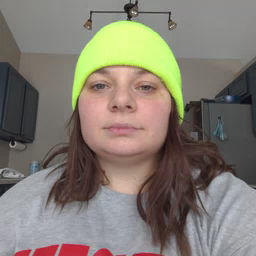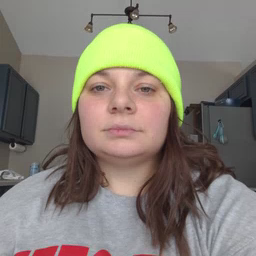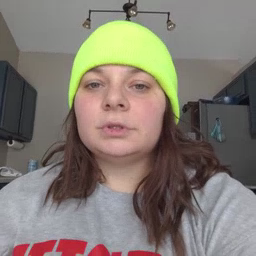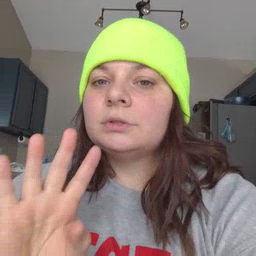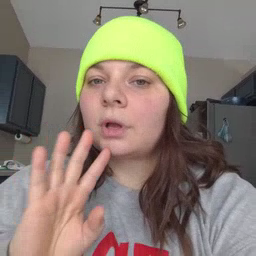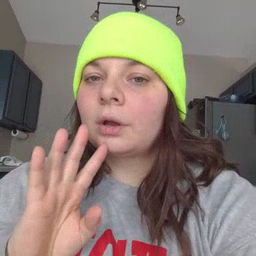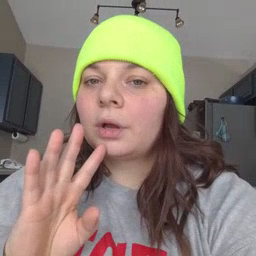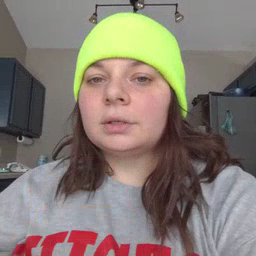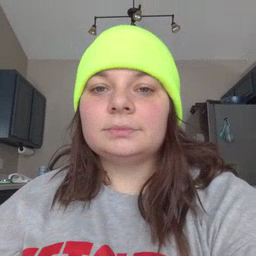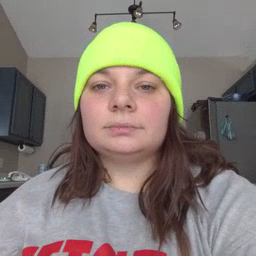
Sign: talk